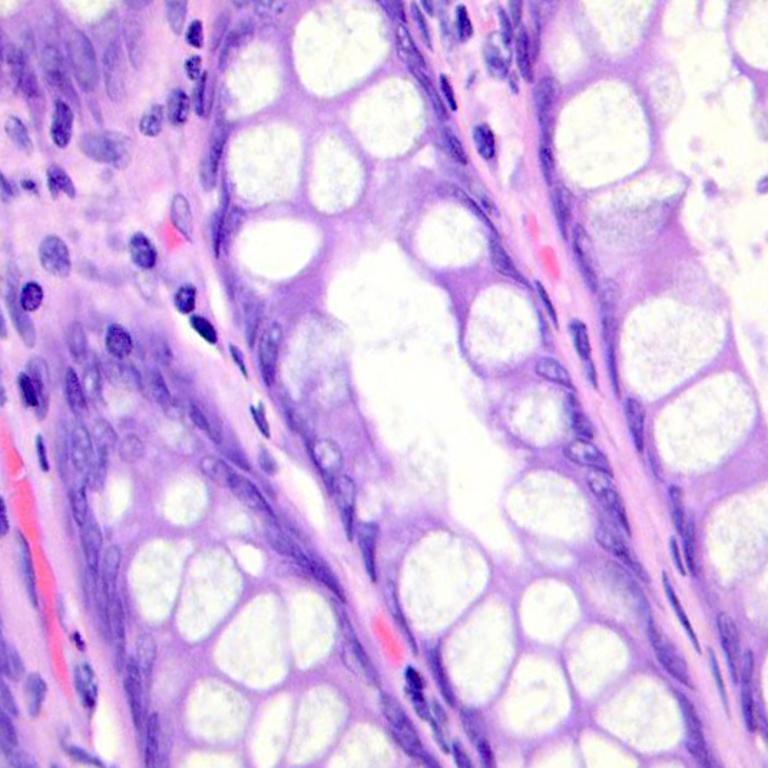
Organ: colon
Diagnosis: benign